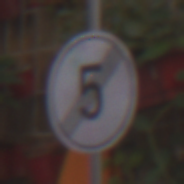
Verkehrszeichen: EndeGeschwindigkeit5
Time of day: MorningAfternoon
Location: Outdoor (Urban)
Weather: Clear
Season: NotSpecified
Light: Natural